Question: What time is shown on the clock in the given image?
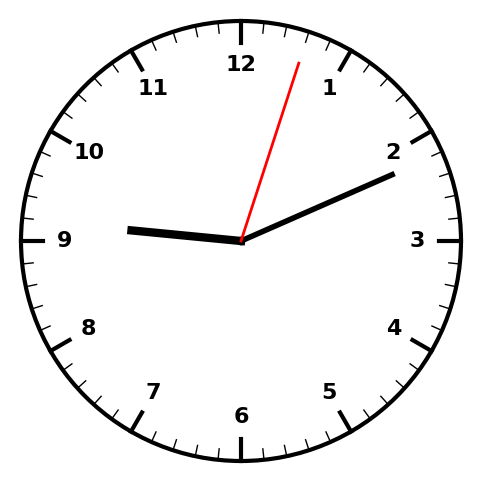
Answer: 09:11:03